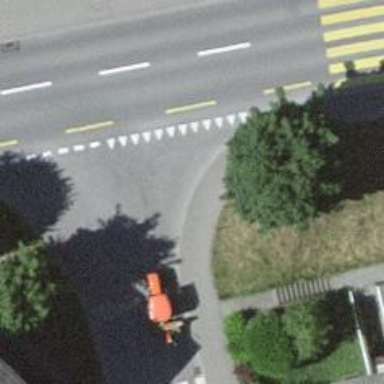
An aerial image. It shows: Sidewalk along the footway.